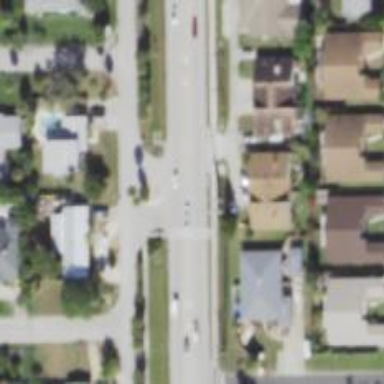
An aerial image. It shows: Secondary road with asphalt surface. There is sidewalk on the left side.